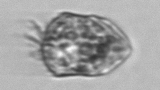
Label: Strombidium_morphotype1